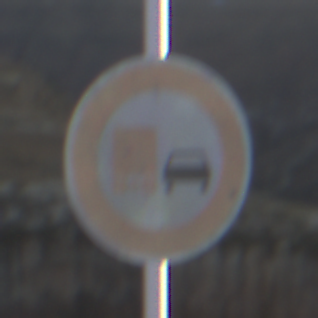
Verkehrszeichen: UeberholverbotKraftfahrzeuge
Umgebung: Outdoor, Nature
Tageszeit: SunriseSunset
Wetter: Clear
Licht: Natural
Jahreszeit: NotSpecified
Kontrast: HighContrast